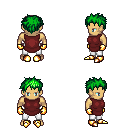
a pixel art fantasy rpg character, male body template, human, tanned skin, maroon tunic, white pants, green bedhead hairstyle, gold gloves, gold boots, four views (front, back, left, right), 2x2 character sprite sheet, small pixel art, hard edges, no anti-aliasing